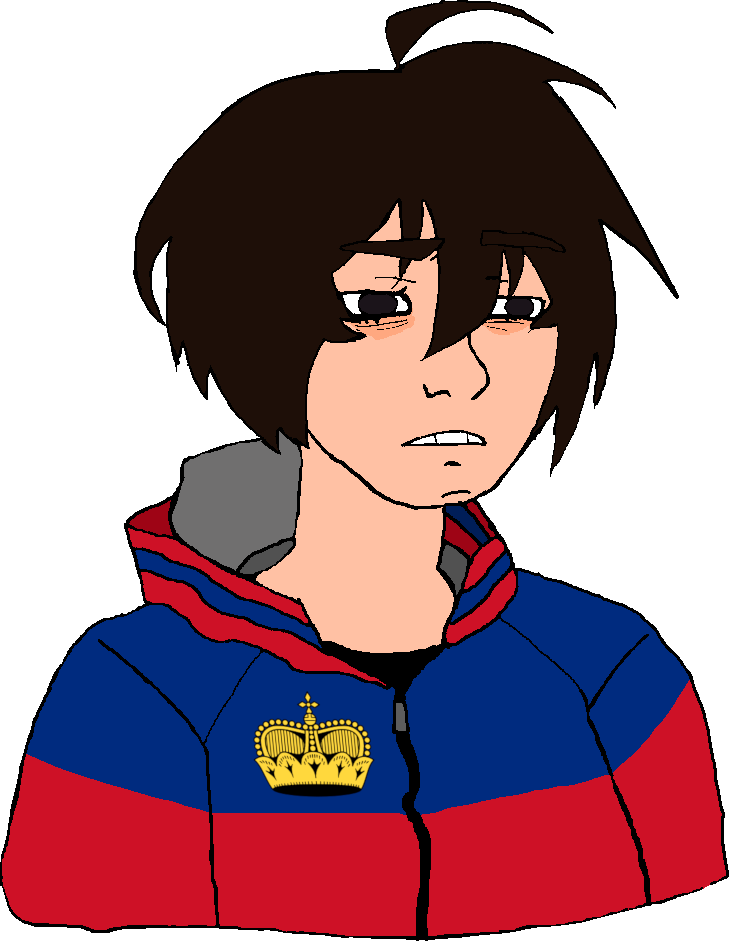
Label: 5_Twinkjak